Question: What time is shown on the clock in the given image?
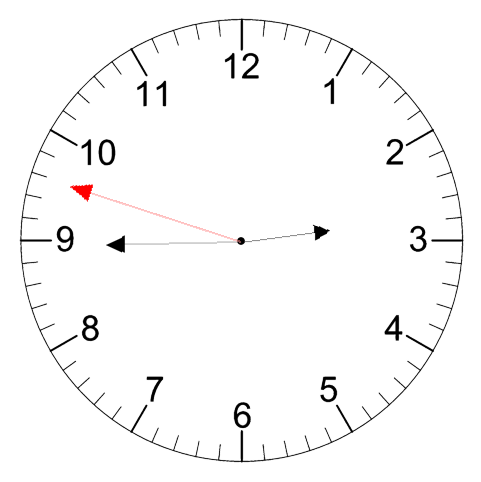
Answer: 02:44:48